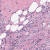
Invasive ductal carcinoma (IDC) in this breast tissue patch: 1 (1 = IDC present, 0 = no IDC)